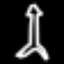
Label: The Eiffel Tower